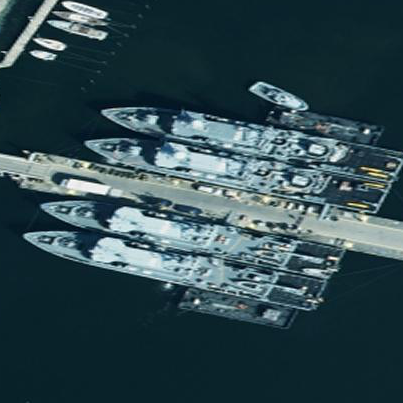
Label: combat